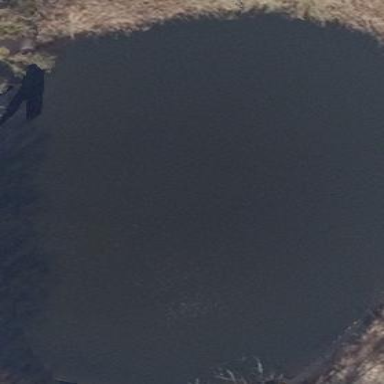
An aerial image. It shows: Lake with natural water.